Interaction volume radius: 5 \u00c5
Interaction volume height: 25 \u00c5
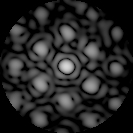
Disorder parameter: 0.4431